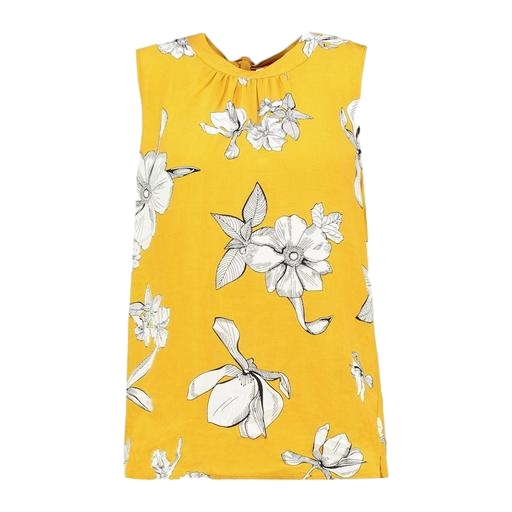
yellow floral-print top, sleeveless floral-print top, sleeveless floral-print shirt, white background